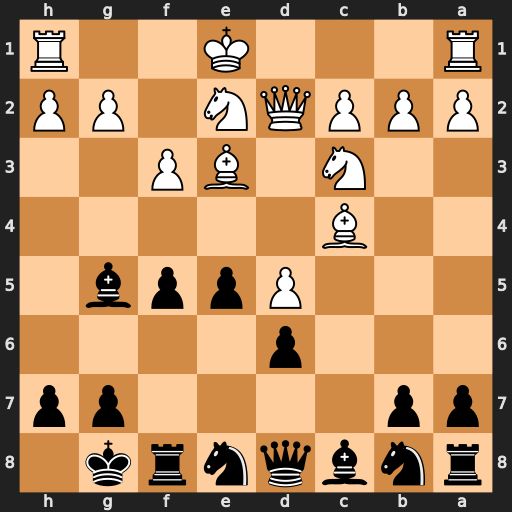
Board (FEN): rnbqnrk1/pp4pp/3p4/3Pppb1/2B5/2N1BP2/PPPQN1PP/R3K2R
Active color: b
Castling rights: KQ
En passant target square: -
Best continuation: Bxe3 Qxe3 Qh4+ g3 Qxc4